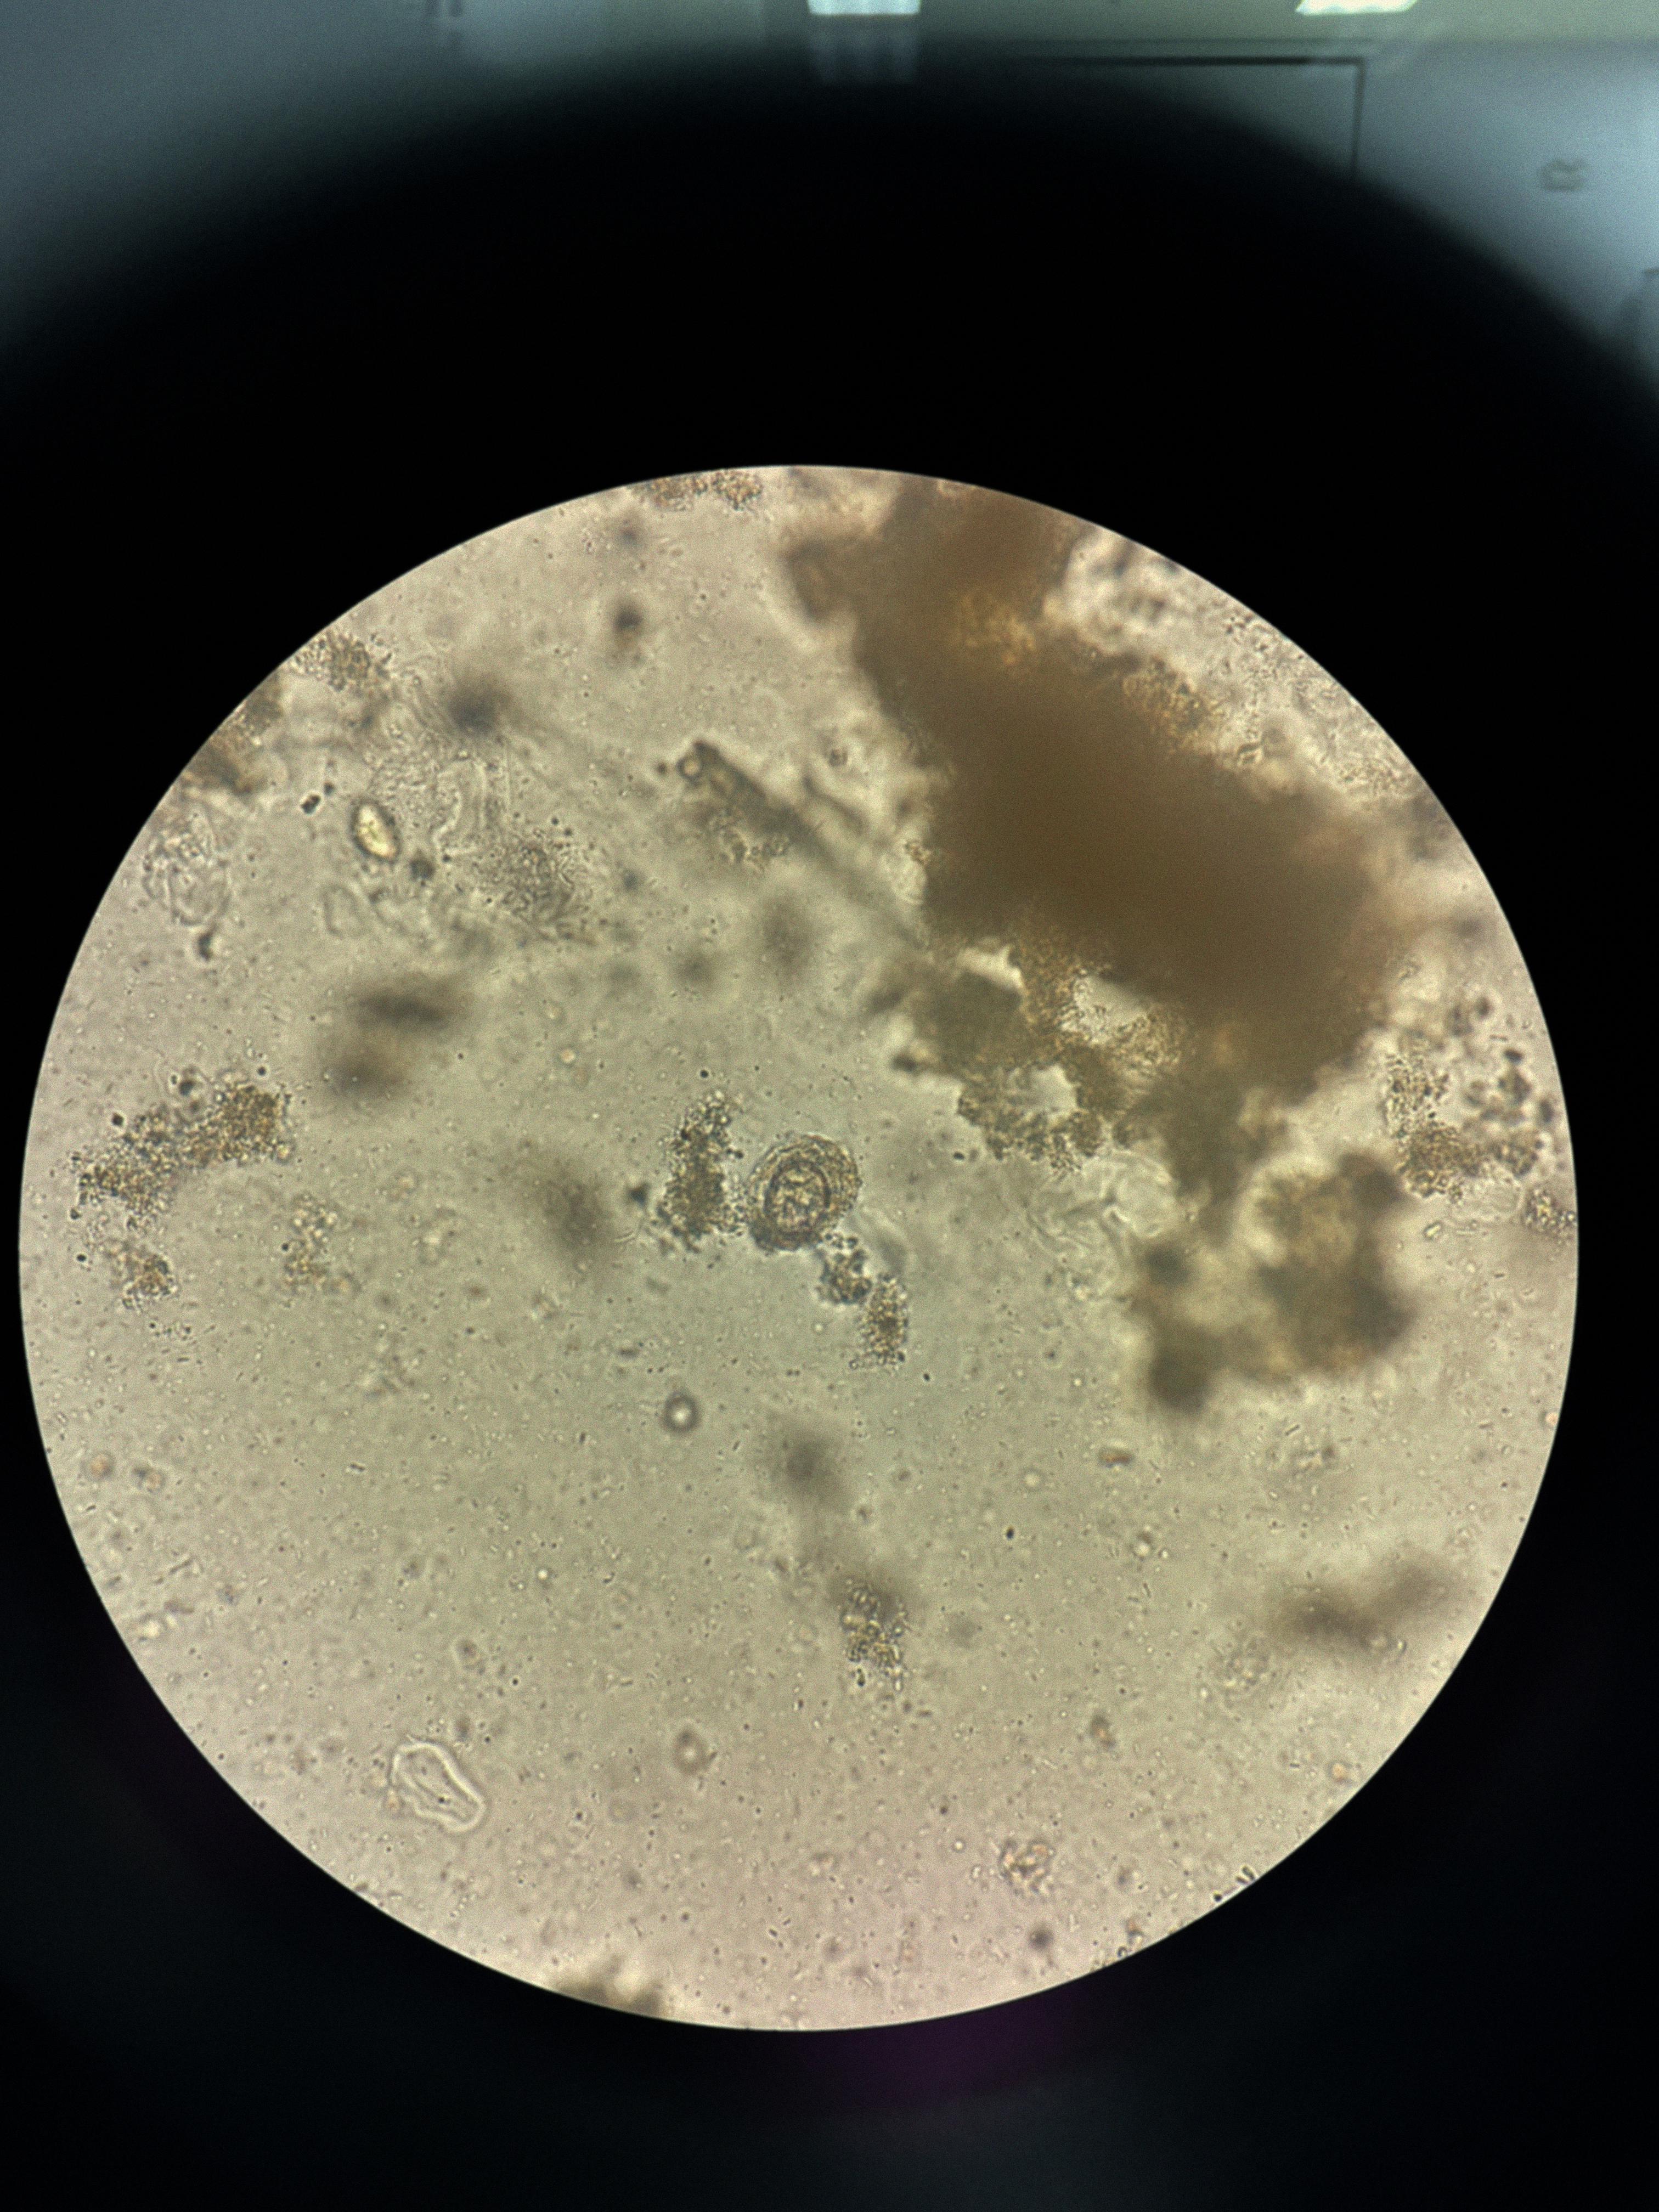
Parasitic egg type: Hymenolepis nana